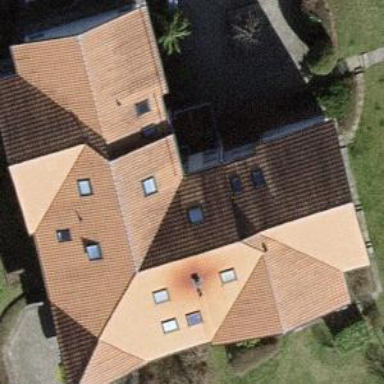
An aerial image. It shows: Hipped roof on apartment building.